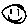
Label: smiley face